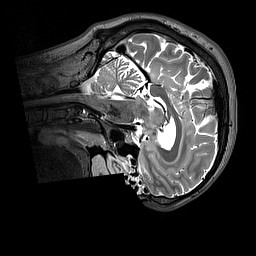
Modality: T2w
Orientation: sagittal
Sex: male
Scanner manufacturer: siemens
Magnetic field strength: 3 T
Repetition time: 3.2 s
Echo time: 0.409 s